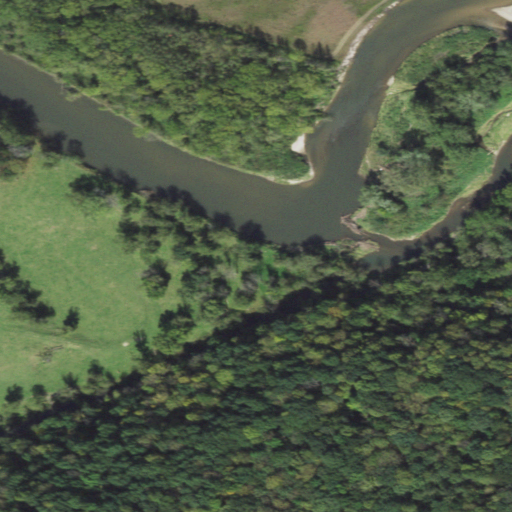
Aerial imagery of valley in Minnesota named Wadden Valley containing deciduous forest, woody wetlands, evergreen forest, open water, mixed forest, grassland, pasture, open development, cultivated crops, and herbaceous wetlands